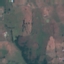
Land use / land cover: Pasture